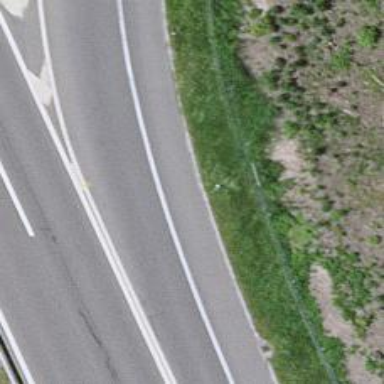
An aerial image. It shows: Asphalt motorway link.